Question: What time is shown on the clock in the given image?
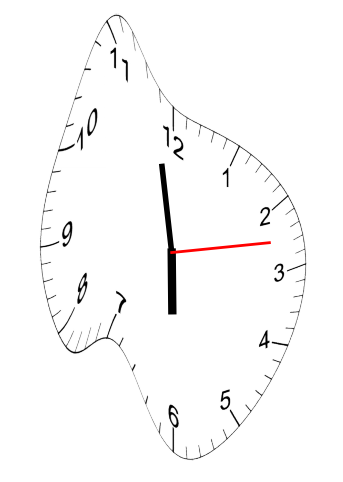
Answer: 05:58:13